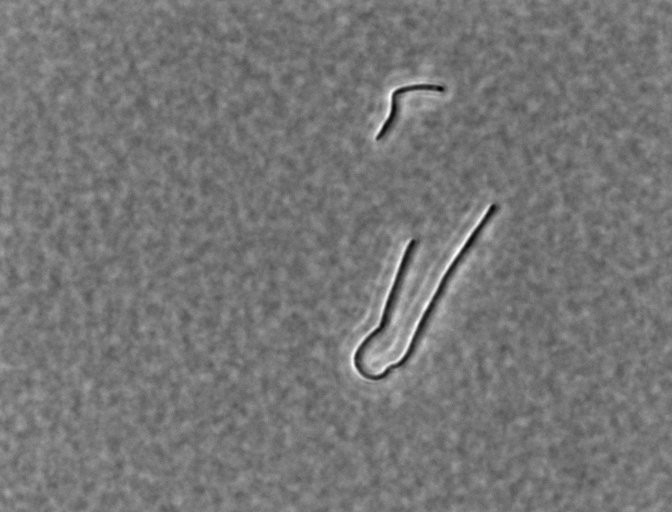
Bacillus subtilis